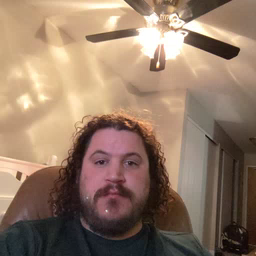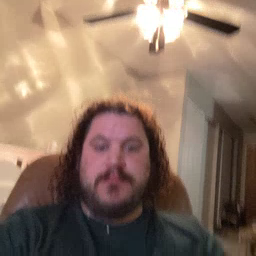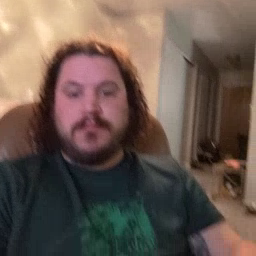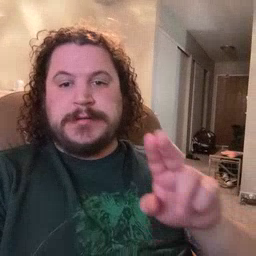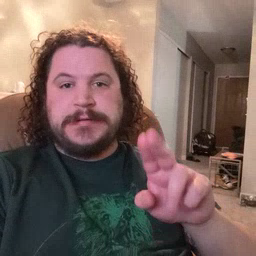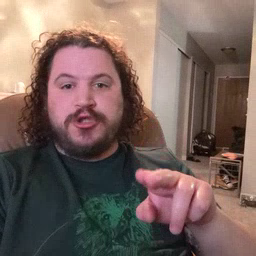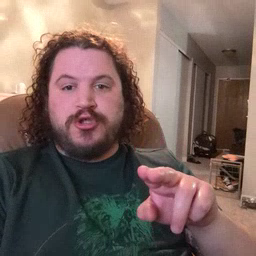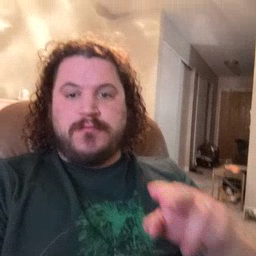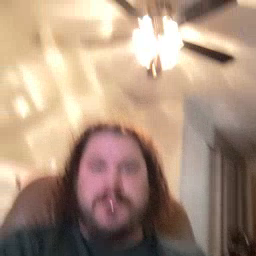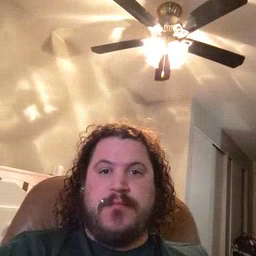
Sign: chair